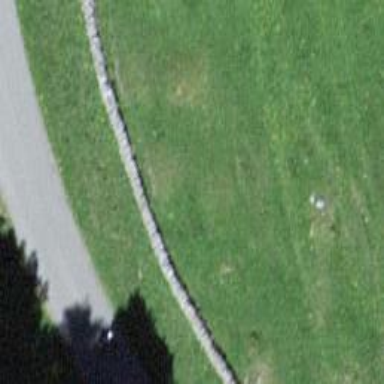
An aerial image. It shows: Wall made of dry stone.